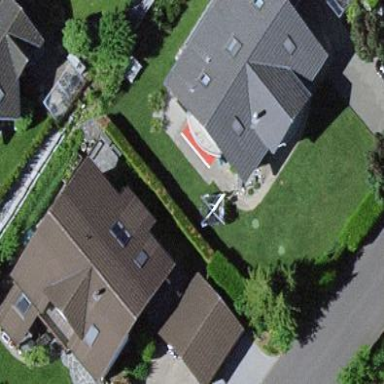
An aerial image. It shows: Simple house.